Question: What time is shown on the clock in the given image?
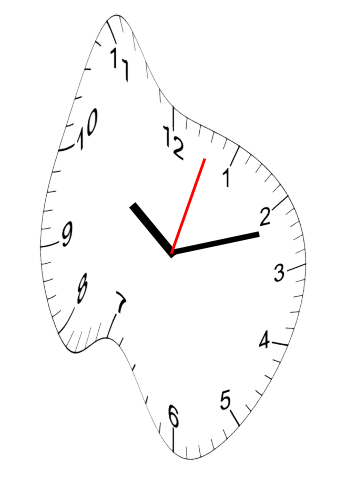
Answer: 10:12:03